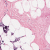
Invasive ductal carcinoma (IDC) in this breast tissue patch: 0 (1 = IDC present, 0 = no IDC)